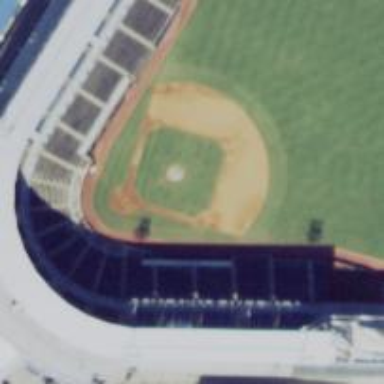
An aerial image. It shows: Baseball stadium.